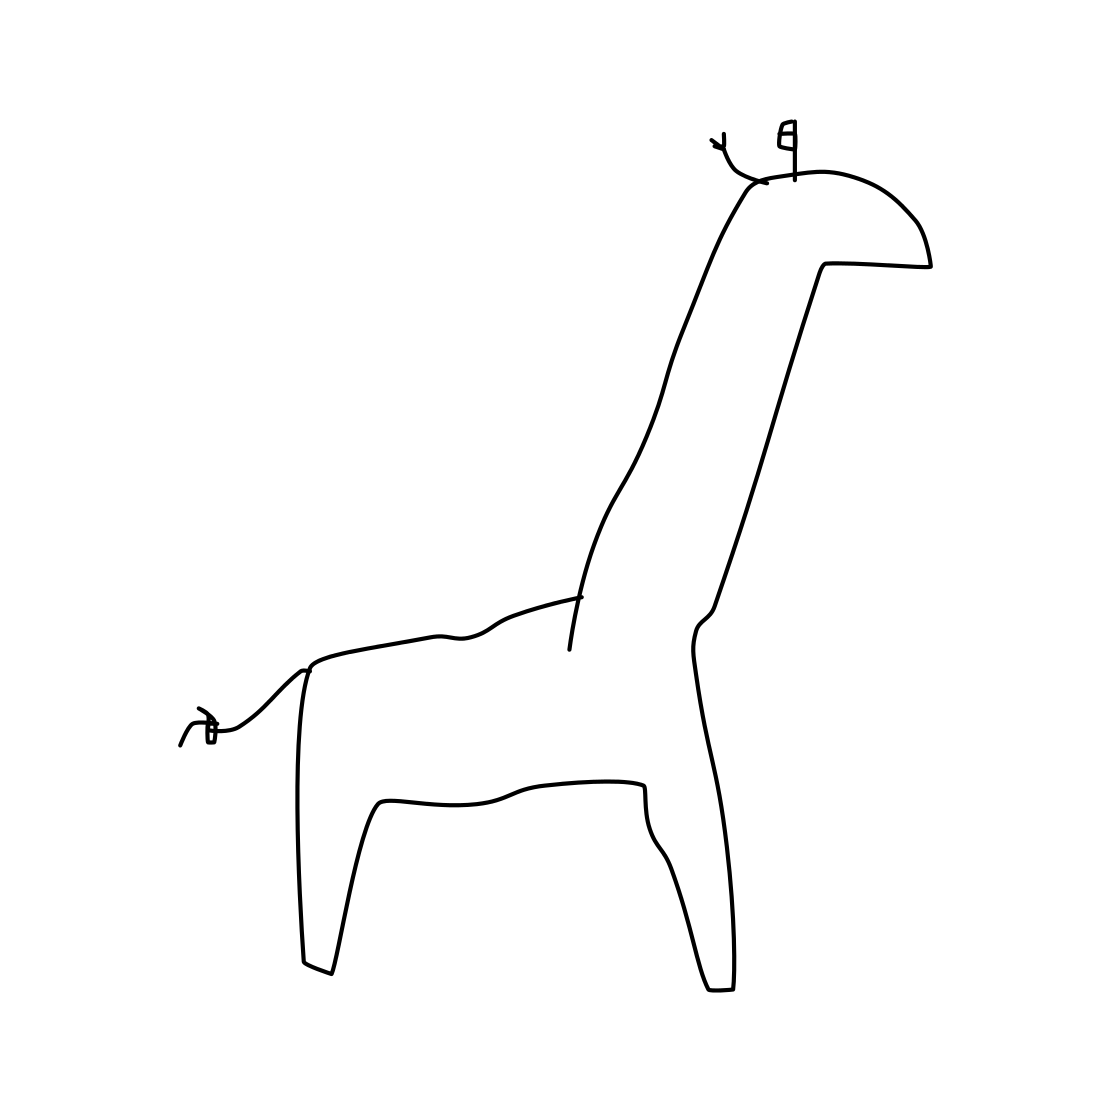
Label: giraffe